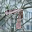
Label: 7